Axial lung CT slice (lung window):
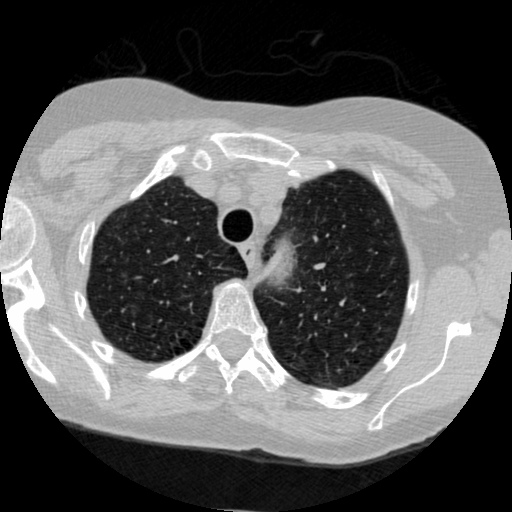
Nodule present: no